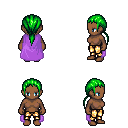
a pixel art fantasy rpg character, female body template, human, dark skin, lavender cape, gold greaves, green ponytail hairstyle, four views (front, back, left, right), 2x2 character sprite sheet, small pixel art, hard edges, no anti-aliasing